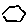
Label: hexagon